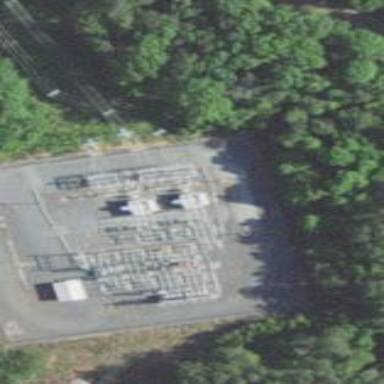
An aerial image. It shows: Distribution power substation secured by fence.